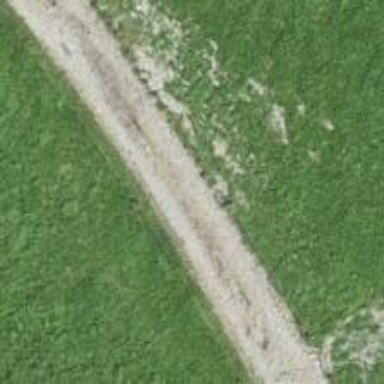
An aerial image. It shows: Well-maintained track road of grade 1.